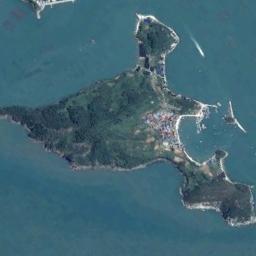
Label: island